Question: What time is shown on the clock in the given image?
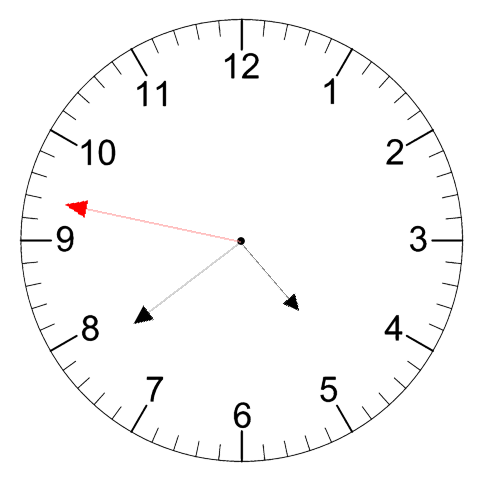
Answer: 04:38:47